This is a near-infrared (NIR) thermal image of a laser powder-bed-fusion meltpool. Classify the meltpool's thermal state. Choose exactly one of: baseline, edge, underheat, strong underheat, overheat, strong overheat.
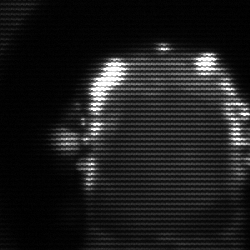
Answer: baseline